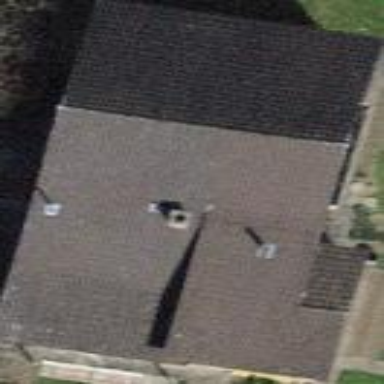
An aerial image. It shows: Building with tile roof.